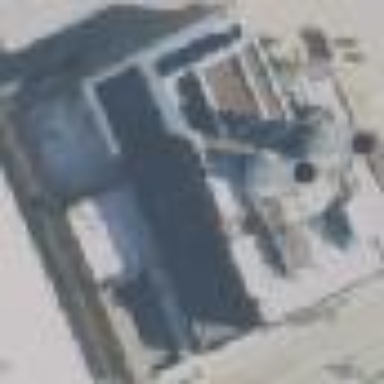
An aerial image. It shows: Building with gas-powered steam turbine generator.